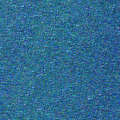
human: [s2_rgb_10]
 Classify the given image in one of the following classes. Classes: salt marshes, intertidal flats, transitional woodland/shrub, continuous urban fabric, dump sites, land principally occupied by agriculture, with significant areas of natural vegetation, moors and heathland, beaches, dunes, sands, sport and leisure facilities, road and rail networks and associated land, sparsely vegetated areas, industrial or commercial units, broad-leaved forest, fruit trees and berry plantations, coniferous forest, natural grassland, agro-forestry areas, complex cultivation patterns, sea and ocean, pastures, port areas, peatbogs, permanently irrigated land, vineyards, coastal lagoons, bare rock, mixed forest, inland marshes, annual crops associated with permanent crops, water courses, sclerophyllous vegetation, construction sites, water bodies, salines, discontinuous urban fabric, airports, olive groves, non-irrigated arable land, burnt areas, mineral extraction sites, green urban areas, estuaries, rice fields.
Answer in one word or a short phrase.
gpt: sea and ocean